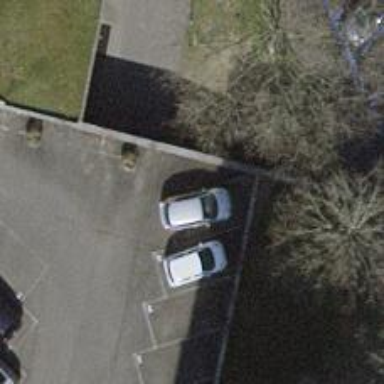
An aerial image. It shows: Parking area.